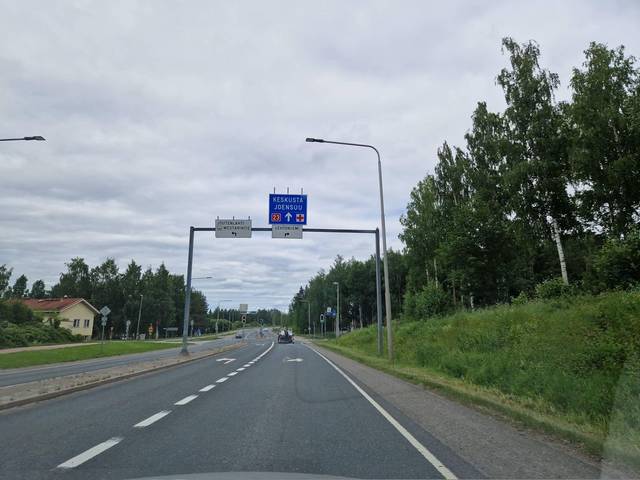
Region: Finland
Coordinates: 62.308, 27.869